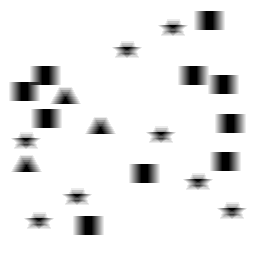
Squares: 10
Triangles: 3
Stars: 8
Total shapes: 21